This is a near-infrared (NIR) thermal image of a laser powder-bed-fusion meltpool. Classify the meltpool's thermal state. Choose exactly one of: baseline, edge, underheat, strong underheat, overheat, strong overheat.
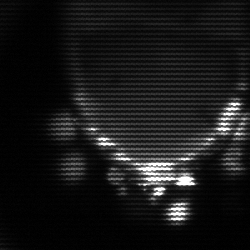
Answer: edge